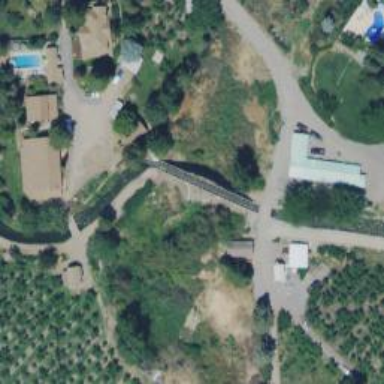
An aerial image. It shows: Aqueduct bridge over canal.